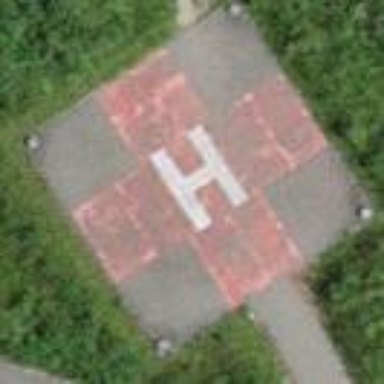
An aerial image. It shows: Image showing helipad at airport.